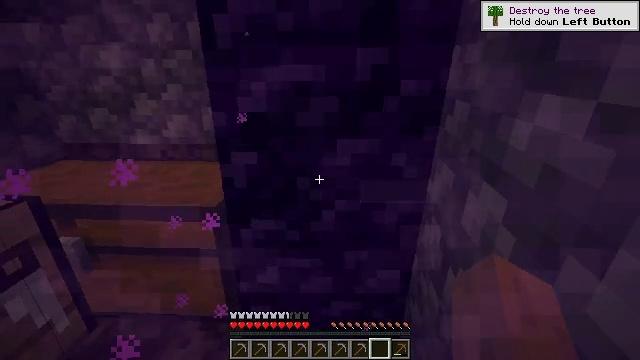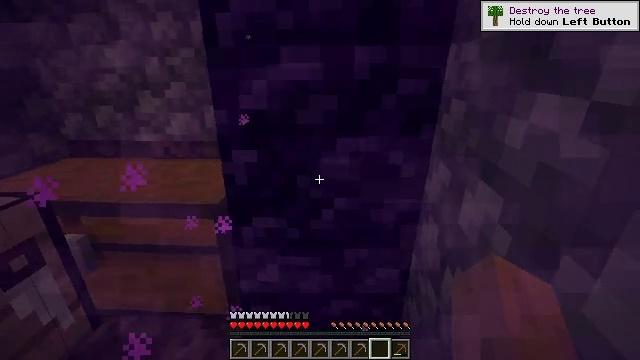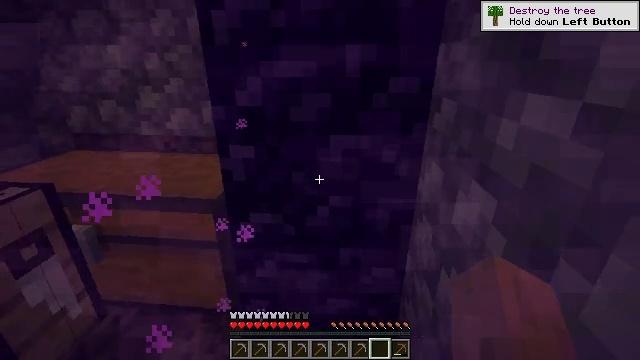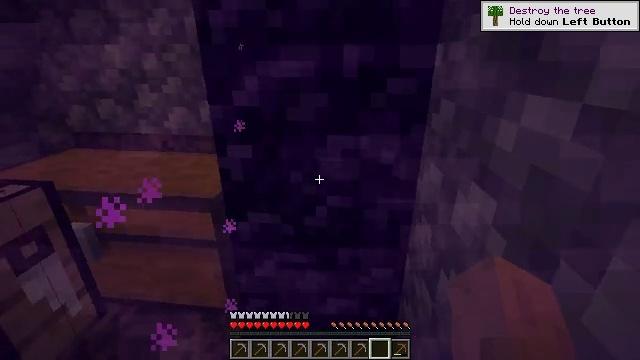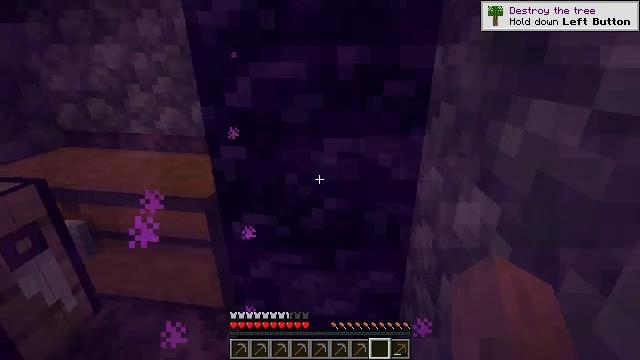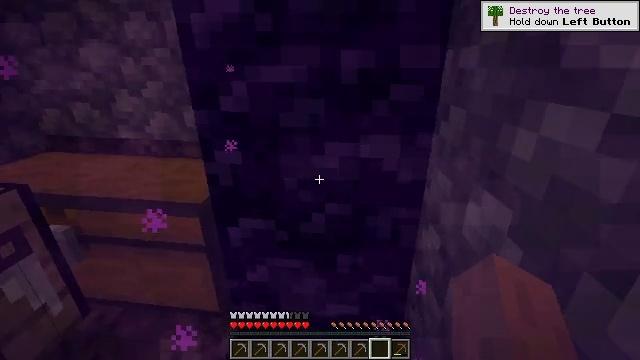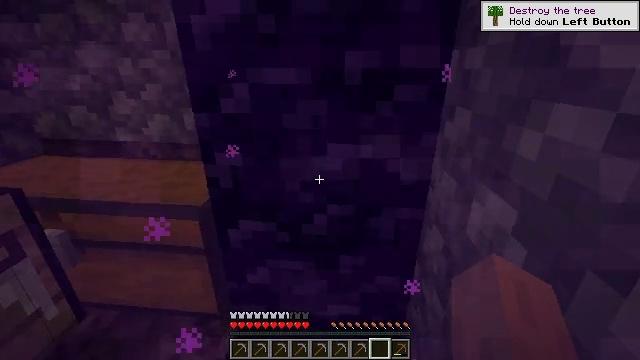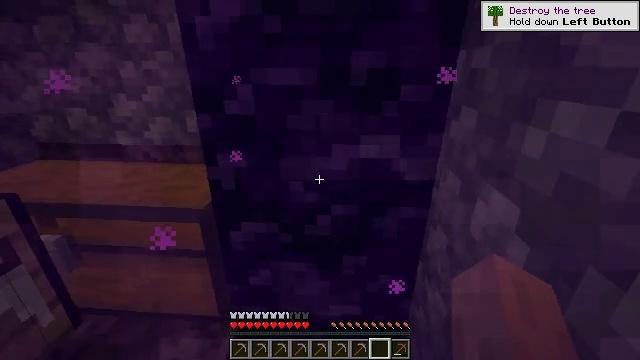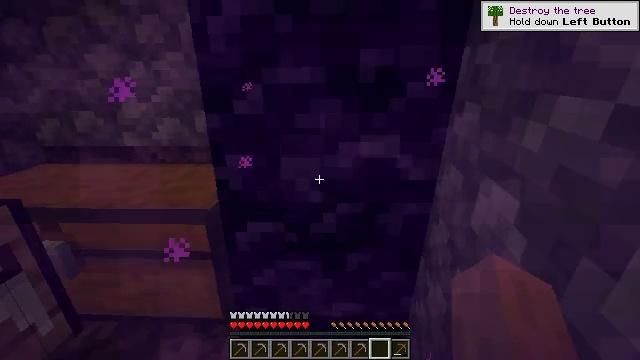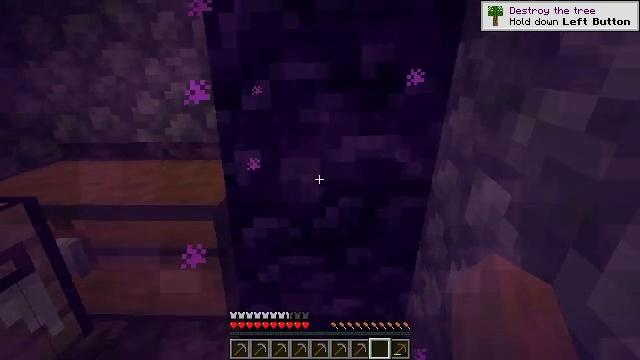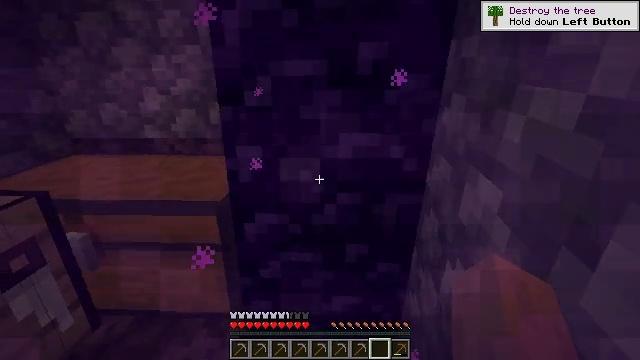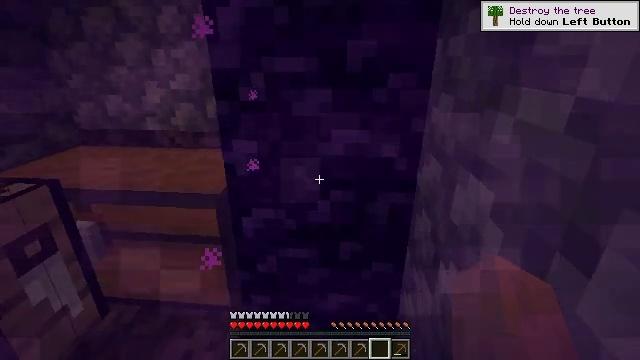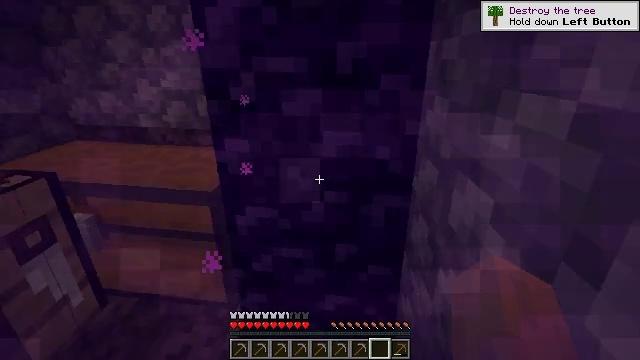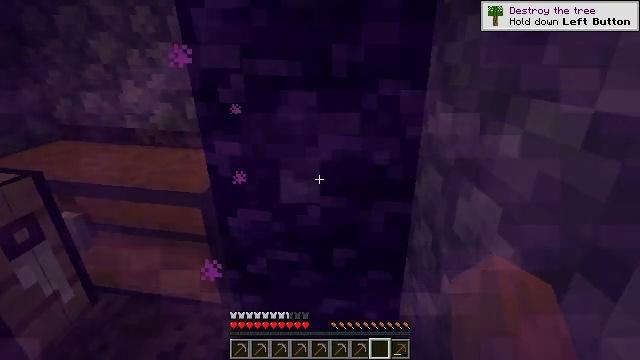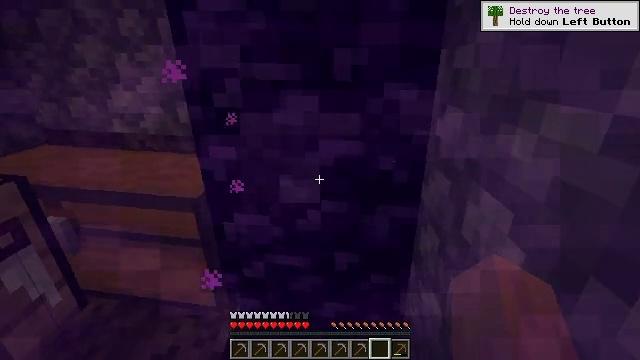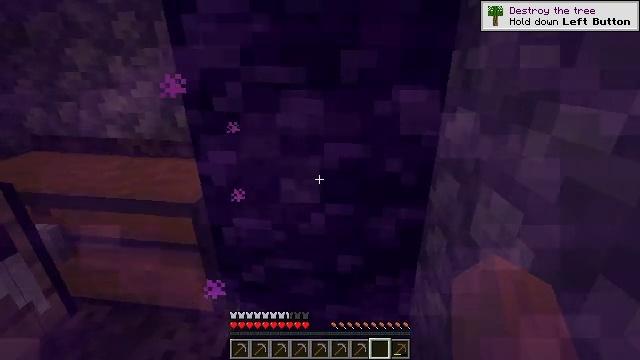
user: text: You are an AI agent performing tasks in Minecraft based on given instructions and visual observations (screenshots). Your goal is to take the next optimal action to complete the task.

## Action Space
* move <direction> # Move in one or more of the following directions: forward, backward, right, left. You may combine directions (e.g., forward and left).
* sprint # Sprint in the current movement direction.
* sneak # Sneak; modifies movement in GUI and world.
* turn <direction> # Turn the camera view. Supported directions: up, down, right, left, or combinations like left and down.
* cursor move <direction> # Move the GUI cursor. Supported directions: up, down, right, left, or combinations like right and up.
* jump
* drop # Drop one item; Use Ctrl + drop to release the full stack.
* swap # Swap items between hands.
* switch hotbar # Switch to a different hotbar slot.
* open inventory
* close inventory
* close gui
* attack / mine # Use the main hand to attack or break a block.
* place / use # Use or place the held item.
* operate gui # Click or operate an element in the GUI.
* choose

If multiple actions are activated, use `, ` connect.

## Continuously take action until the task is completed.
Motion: motion action
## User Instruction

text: Craft a helmet using gold ingots.
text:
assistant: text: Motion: no_op
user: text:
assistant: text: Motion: no_op
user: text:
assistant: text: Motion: no_op
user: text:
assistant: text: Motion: no_op
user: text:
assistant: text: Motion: no_op
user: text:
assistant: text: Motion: no_op
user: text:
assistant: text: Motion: no_op
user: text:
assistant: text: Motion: no_op
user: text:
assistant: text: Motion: no_op
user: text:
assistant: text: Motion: no_op
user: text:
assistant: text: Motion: no_op
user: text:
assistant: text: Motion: no_op
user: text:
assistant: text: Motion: no_op
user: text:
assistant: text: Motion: no_op
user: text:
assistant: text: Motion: no_op
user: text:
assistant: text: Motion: no_op
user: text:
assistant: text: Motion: no_op
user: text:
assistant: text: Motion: no_op
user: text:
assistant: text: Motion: no_op
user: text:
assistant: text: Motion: no_op
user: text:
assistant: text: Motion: no_op
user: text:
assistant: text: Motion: no_op
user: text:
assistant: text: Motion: no_op
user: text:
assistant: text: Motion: no_op
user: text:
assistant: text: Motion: no_op
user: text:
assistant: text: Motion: no_op
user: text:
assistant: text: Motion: no_op
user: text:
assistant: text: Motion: no_op
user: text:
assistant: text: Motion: no_op
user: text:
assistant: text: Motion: no_op